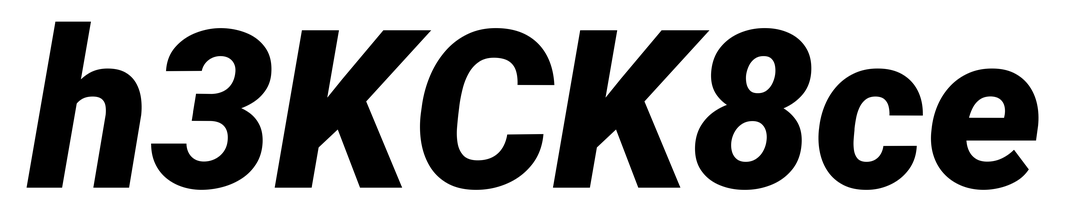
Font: Roboto-Italic_Black_Italic